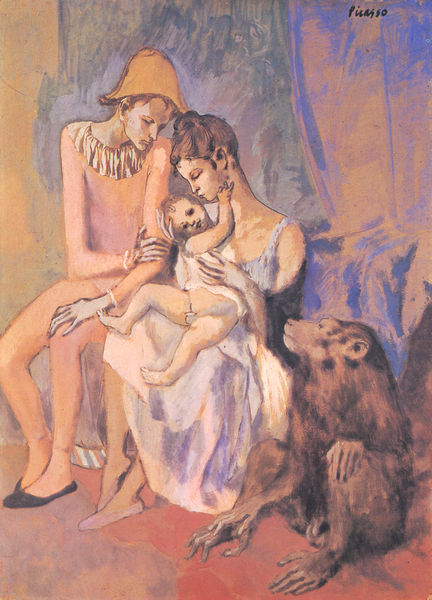
Titel: Akrobatenfamilie mit einem Affen
Künstler: Pablo Ruiz Picasso
Standort: Göteborg
Institution: Göteborgs Konstmuseum
Schlagwörter: blau, körper, mann, dreieck, frau, hut, pastell, tier, tuch, arme, vorhang, familie, kind, mutter, vater, ohren, rosa, affe, liebe, balett, ballett, schuhe, farbe, baby, clown, zirkus, kleinkind, picasso, rote, harlekin, fürsorge, artisten, länge, rosa periode, braue periode